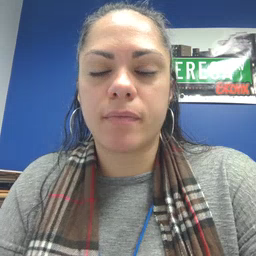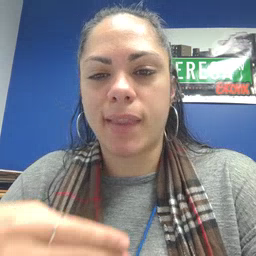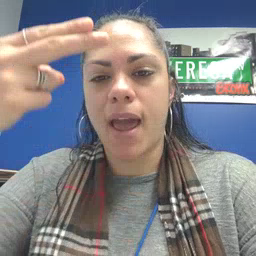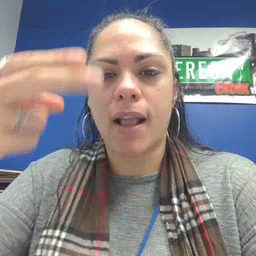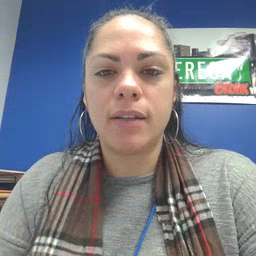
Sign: high